Field crop: maize
Growth stage: 1
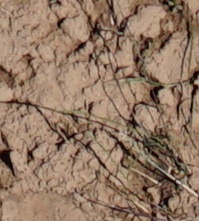
Species: lolium